Question: i am creating an invoice with multiple invoice items. this is how the invoice looks with multiple invoice items:

when i do a refresh of the whole page, it breaks and throws this error:
'''
Sequence contains more than one element
'''
this is my code:
'''
public ActionResult Create(long userId, long invoiceId)
{
ViewBag.InvoiceId = invoiceId;
ViewBag.UserId = userId;
ViewBag.UserId = userId;
var objInvoiceItems = (from i in db.tblinvoiceitems
where i.InvoiceId == invoiceId
select i
).ToList();
var a = (from o in objInvoiceItems
select new InvoiceItemViewModel {
Description = o.DESCRIPTION,
Quantity = o.Quantity,
Rate = o.Rate,
Id = o.ID,
InvoiceId = o.InvoiceId
}).ToList();
var objInvoice = (from i in db.tblinvoices
where i.ID == invoiceId
select i
).ToList();
var obj = (from i in objInvoice
join j in a
on i.ID equals j.InvoiceId
select new InvoiceCreateViewModel
{
AmountPaid = i.AmountPaid,
DueDate = i.DueDate,
InvoiceNo = i.ID,
UserId = i.UserId,
InvoiceItems = a
//InvoiceItems = j
}).SingleOrDefault();
//obj.InvoiceItems = ListInvoiceItems(invoiceId.ToString()).Model;
if (obj == null)
{
obj = new InvoiceCreateViewModel();
}
return View(obj);
}
public class InvoiceCreateViewModel
{
public long? UserId { get; set; }
public double? AmountPaid { get; set; }
public DateTime? DueDate { get; set; }
public double? TotalAmount { get; set; }
public long InvoiceNo { get; set; }
public double? Rate { get; set; }
public string Description { get; set; }
public int? Quantity { get; set; }
public IEnumerable<InvoiceItemViewModel> InvoiceItems { get; set; }
}
'''
It's breaking at the line 'SingleOrDefault()'. Invoice is always one and InvoiceItems can be multiple. I am handling 'Add new Invoice Items' in a different function through jquery so this function only gets hit once when creating a new invoice with no invoice items.
I want to return one invoice with multiple invoice items;
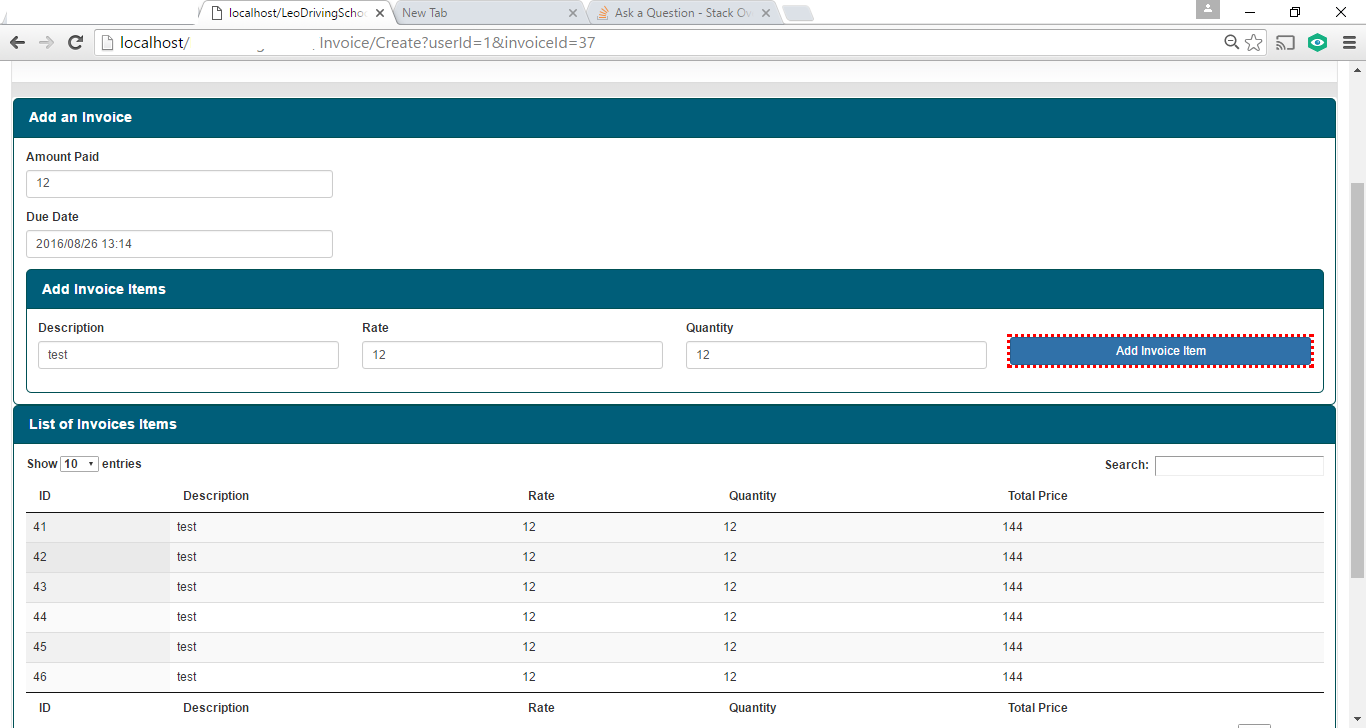
Answer: If you want to combine classes into a single that model that can be called using the Razor engine declare a viewModel at the top of your view like so
'''
@model ViewModelExample
'''
Simply create a new model that will have an invoice and a list of invoice items
'''
public class ViewModelExample
{
public Invoice invoice{get; set;}
public List<InvoiceItems> itemsList{get; set;}
}
'''
Assign to the datatype 'ViewModelExample' the correct objects like so
'''
modelExample.invoice = obj
modelExample.itemsList= objInvoice
'''
Afterwards return the modelExample object and use Razer to display the result for each of the properties provided in the 'ViewModelExample' class